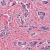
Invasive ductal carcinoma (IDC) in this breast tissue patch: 1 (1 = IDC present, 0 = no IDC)